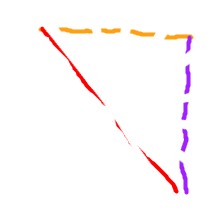
Shape: triangle